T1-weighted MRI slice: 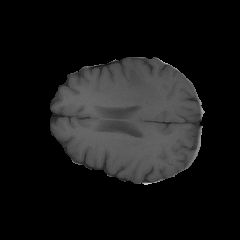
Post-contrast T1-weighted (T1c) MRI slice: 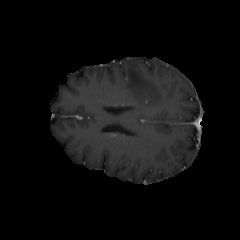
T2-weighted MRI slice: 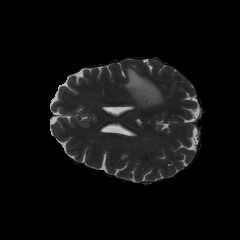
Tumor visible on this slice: yes